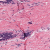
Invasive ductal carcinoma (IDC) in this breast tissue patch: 0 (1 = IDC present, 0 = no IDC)